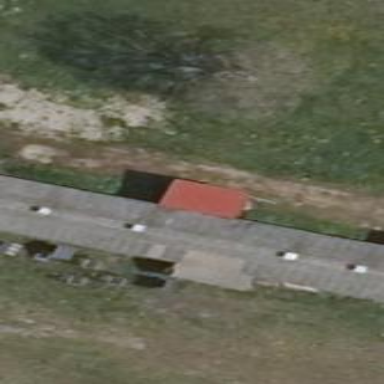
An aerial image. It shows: Gabled farm auxiliary building with grey roof. The roof is oriented along the structure.